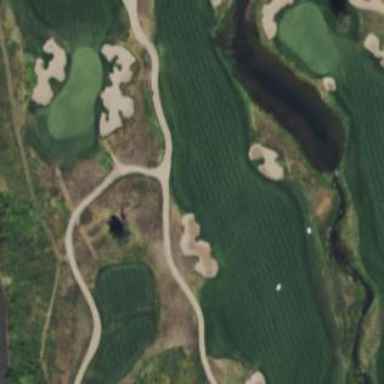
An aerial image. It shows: Grassy area serving as fairway for golf.